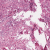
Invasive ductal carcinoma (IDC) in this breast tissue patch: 1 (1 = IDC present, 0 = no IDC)